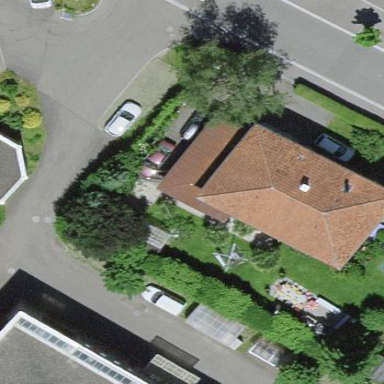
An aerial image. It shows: Residential building.